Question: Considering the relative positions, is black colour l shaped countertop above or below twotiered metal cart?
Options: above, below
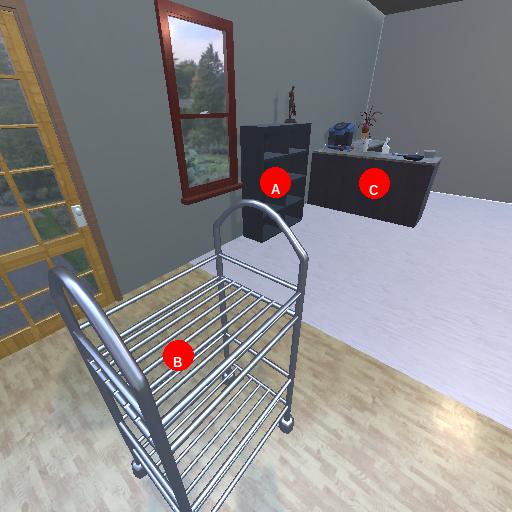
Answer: above